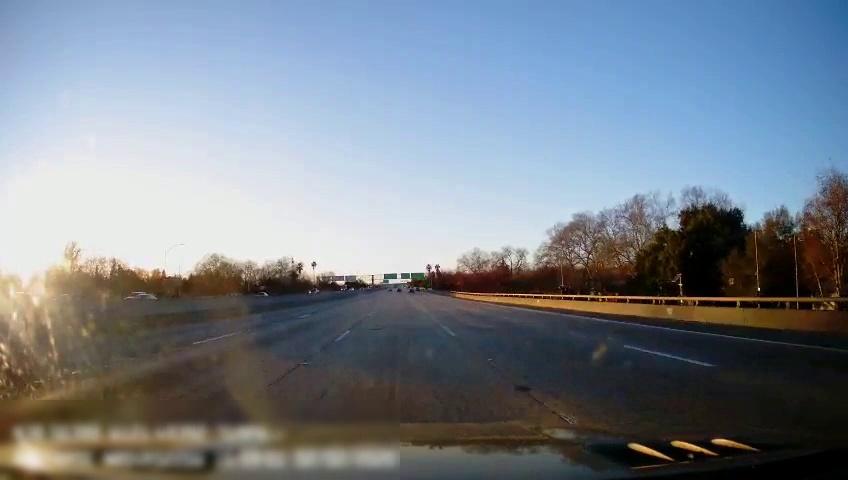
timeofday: Day
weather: Sunny
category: Drivable Space
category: Vehicles | Car
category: Vehicles | Car
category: Vehicles | Car
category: Vehicles | Truck
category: Lanes | Current Lane
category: Lanes | Current Lane
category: Lanes | Alternate Lane
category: Lanes | Alternate Lane
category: Lanes | Alternate Lane
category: Traffic | Signs
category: Traffic | Signs
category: Traffic | Signs